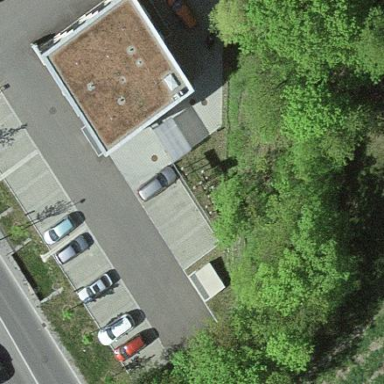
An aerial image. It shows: Commercial building.